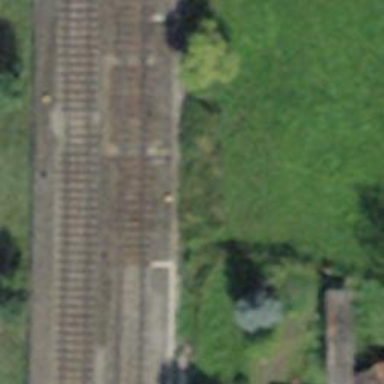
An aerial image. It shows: Railway switch.